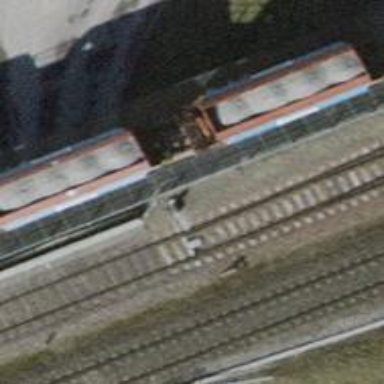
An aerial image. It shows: Single-track railway spur bridge.